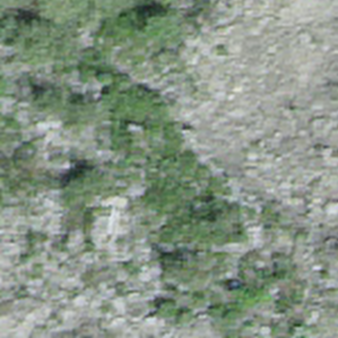
Label: other